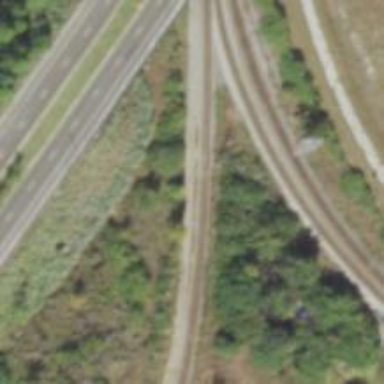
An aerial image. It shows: Railway signal.